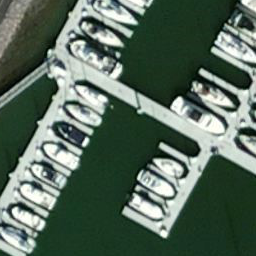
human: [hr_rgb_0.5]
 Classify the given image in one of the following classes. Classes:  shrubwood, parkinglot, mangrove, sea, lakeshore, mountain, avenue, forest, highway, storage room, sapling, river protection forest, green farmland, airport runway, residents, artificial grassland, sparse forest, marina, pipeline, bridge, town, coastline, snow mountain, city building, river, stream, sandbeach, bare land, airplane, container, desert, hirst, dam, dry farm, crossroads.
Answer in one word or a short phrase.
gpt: marina